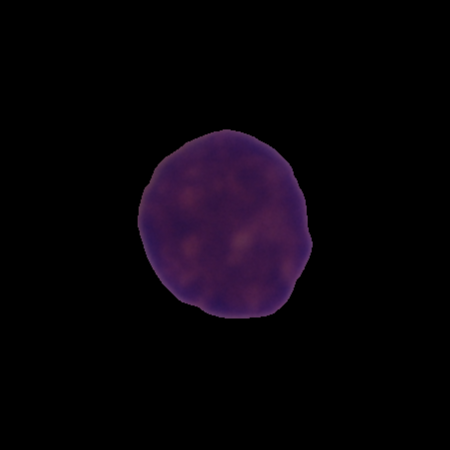
Label: cancer